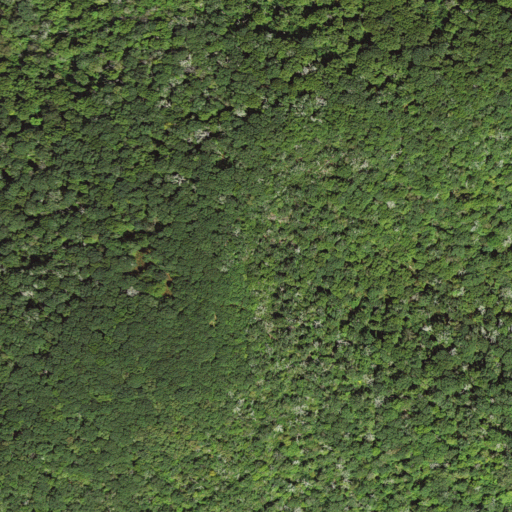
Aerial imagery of mountain in North Carolina named Potrock Bald containing deciduous forest, mixed forest, and evergreen forest